Aerial crown-view tile of a tropical tree (Barro Colorado Island, Panama), acquired 20250217:
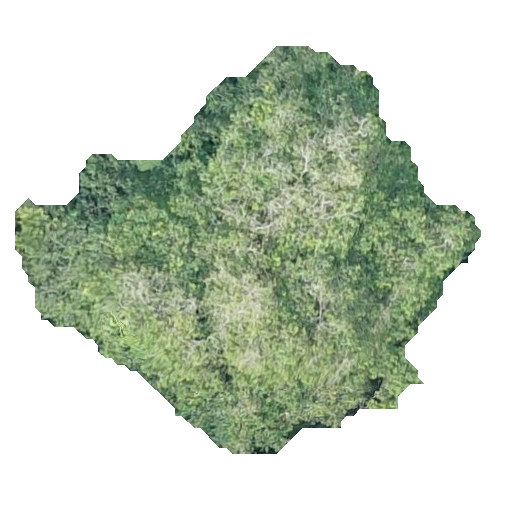
Species: Guapira myrtiflora
GBIF accepted scientific name: Guapira myrtiflora
Crown area: 171.997 m²